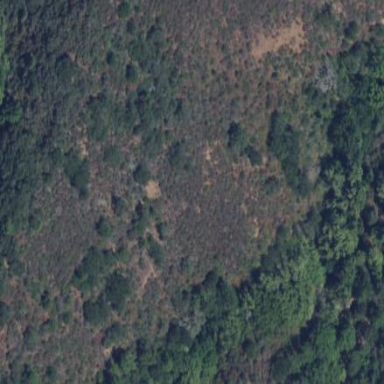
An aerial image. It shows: Area covered in scrub vegetation.